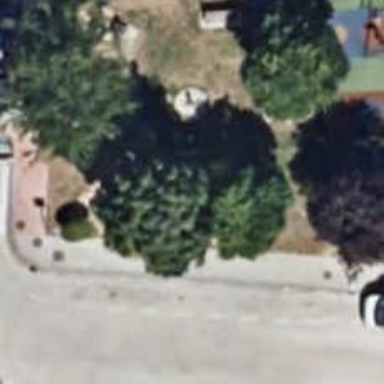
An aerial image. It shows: Brown bench.